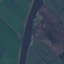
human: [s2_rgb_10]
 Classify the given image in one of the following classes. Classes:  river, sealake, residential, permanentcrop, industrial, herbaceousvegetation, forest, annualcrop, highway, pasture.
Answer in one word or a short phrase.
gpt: River